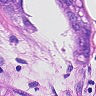
Metastatic tissue present: yes